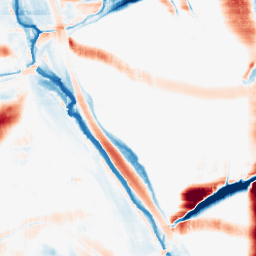
Category: morphological
Decomposition family: morphological_rect
Decomposition parameters: operation: average
width: 50
height: 20
Upsampling method: sinc_hamming
Upsampling parameters: scale: 8
kernel_size: 16
Upsampling scale: 8